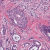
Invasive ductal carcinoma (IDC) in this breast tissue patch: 1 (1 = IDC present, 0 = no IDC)